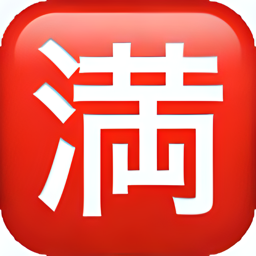
Name: squared cjk unified ideograph 6e80
Emoji: 🈵
Group: Symbols
Sub-group: alphanum